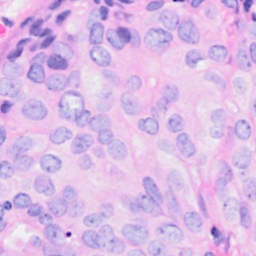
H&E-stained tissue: Breast